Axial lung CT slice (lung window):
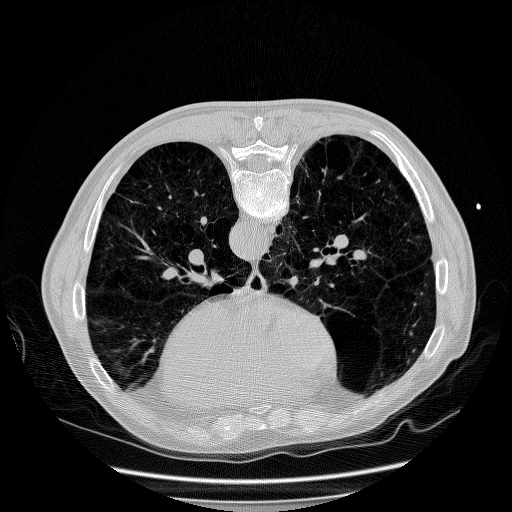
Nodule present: no